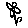
Label: flower